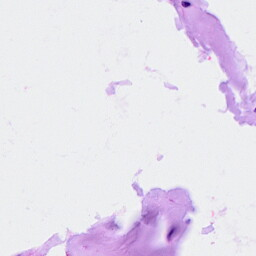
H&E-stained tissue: Ovarian